Field crop: maize
Growth stage: 2
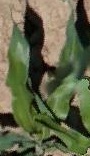
Species: maize